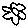
Label: flower